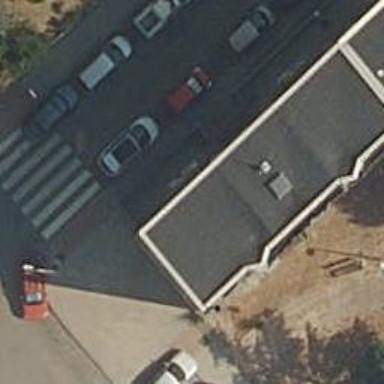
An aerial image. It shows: View of apartment building.